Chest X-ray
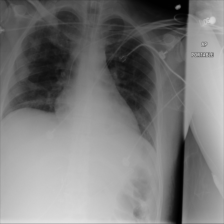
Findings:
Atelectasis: negative
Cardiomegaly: negative
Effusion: negative
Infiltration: negative
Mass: negative
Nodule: positive
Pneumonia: negative
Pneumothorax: negative
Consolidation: negative
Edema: negative
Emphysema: negative
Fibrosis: negative
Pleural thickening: negative
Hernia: negative